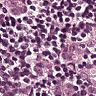
Metastatic tissue present: yes